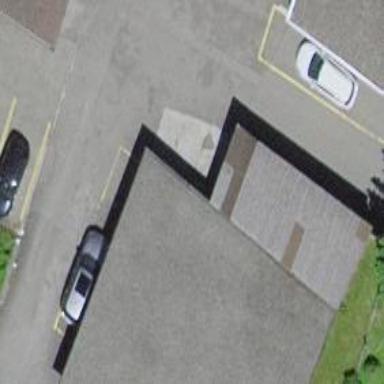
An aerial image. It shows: View of roof of building.